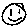
Label: smiley face